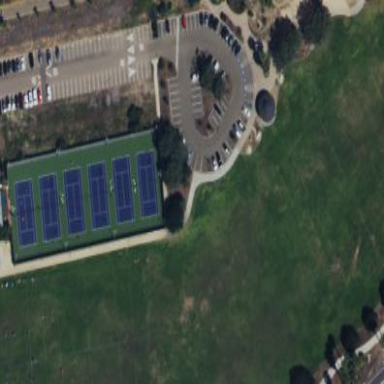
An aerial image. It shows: Tennis court on the leisure land pitch.